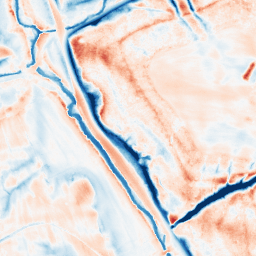
Category: edge_preserving
Decomposition family: guided
Decomposition parameters: radius: 8
eps: 0.01
Upsampling method: quartic
Upsampling parameters: scale: 2
Upsampling scale: 2